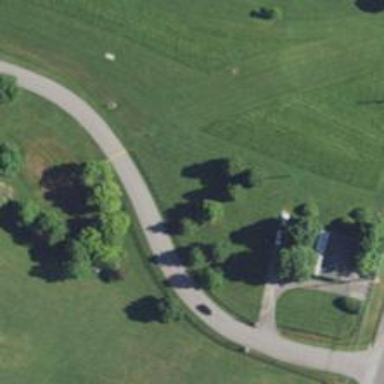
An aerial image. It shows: Disc golf basket.